Question: I am working on an Android Application and am using firebase as the back end for it. I am trying to get a notification system working that relies on listening to changes in the database. Having problems though as I am getting the following error. Wondered if anyone would be able to help, any extra code can be supplied.
'''
'use-strict'
const functions = require('firebase-functions');
const admin = require('firebase-admin');
admin.initializeApp(functions.config().firebase);
exports.sendNotification = functions.database.ref("Notifications/{user_id}/{notification_id}").onWrite((data, context)=>{
const user_id = context.params.user_id;
const notification_id = context.params.notification_id;
console.log("User ID : " + user_id + " | Notification ID : " + notification_id);
return admin.database().ref("Notifications/" + user_id + "/" + notification_id).get().then(queryResult => {
const job_id = queryResult.data().Job;
const from_data = admin.database().ref("Jobs/" + job_id).get();
const to_data = admin.database().ref("Users/" + user_id).get();
return Promise.all([from_data, to_data]).then(result => {
const job_name = result[0].data().advertName;
const to_name = result[1].data().fullName;
console.log("JOB : " + job_name + " | TO : " + to_name);
return undefined;
});
});
});
'''

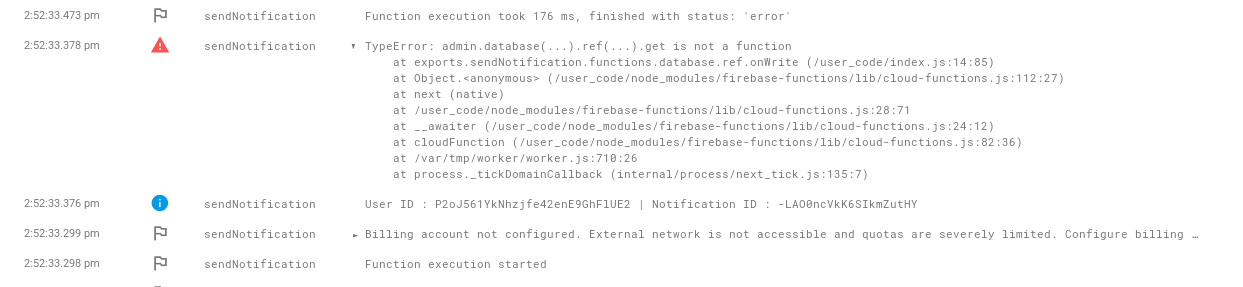
Answer: It looks like you're mixing up the Realtime Database and Firestore APIs. Firebase Realtime Database APIs doens't provide a get() method to fetch data. For that, you use <URL> on a Reference object.